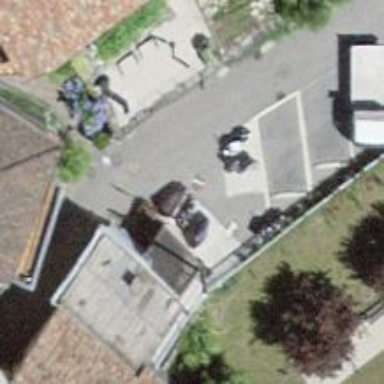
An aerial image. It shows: Charging station.